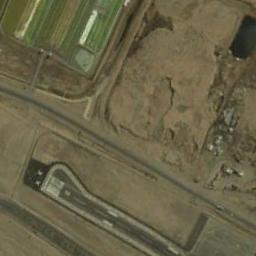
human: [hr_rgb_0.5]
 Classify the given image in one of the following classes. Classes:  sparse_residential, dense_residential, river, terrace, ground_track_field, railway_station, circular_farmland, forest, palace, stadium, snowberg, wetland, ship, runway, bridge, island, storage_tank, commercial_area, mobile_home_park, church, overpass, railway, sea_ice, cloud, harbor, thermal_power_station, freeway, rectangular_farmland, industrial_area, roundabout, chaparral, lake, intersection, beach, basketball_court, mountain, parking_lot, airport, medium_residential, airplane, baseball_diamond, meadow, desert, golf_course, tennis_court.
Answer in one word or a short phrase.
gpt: runway